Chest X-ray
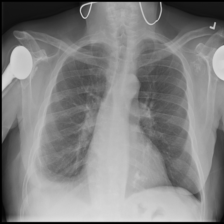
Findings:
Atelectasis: negative
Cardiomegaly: negative
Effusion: positive
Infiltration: negative
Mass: negative
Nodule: negative
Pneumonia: negative
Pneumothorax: negative
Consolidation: negative
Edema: negative
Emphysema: negative
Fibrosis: negative
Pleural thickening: negative
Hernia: negative